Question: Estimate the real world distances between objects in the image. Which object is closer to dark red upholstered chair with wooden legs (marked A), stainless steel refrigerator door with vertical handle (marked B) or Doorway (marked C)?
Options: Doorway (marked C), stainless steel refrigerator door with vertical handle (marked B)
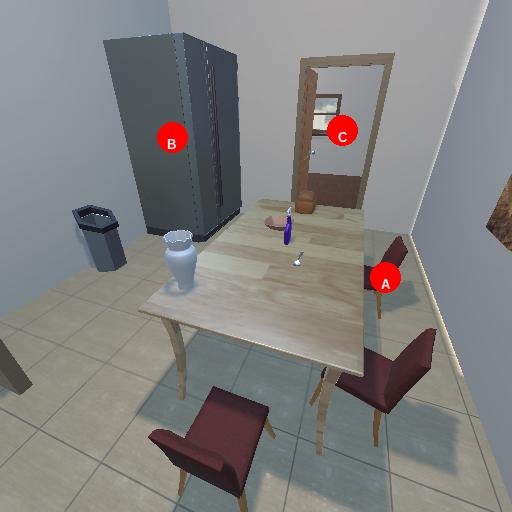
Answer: Doorway (marked C)